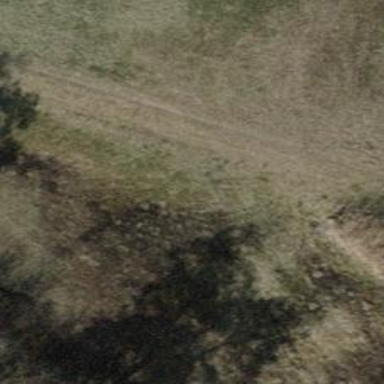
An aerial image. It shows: Unpaved path.